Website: bh-photo
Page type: address-validator
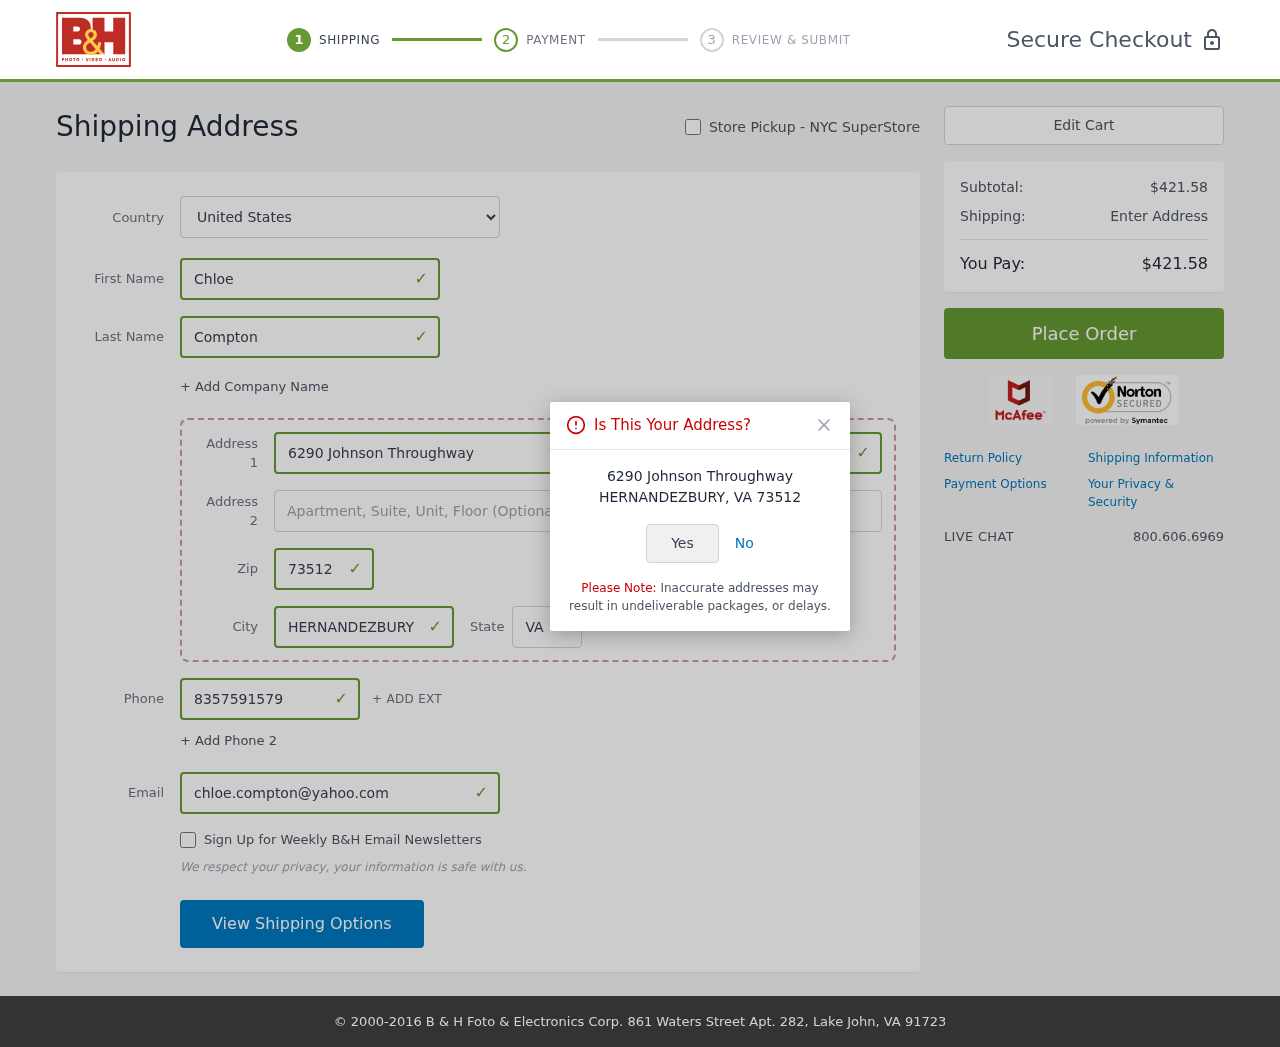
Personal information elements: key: PII_CITY
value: Hernandezbury
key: PII_COUNTRY
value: United States
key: PII_EMAIL
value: chloe.compton@yahoo.com
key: PII_FIRSTNAME
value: Chloe
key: PII_LASTNAME
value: Compton
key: PII_PHONE
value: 8357591579
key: PII_POSTCODE
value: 73512
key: PII_STATE_ABBR
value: VA
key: PII_STREET
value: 6290 Johnson Throughway
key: PII_CITY_CONFIRM
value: HERNANDEZBURY
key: PII_POSTCODE_FULL
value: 73512
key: PII_POSTCODE_NUMERIC
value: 73512
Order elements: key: ORDER_SUBTOTAL
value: $421.58
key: ORDER_TOTAL
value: $421.58